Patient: sex F, age 62
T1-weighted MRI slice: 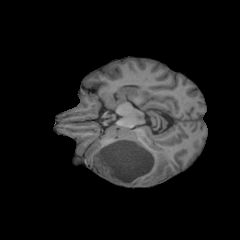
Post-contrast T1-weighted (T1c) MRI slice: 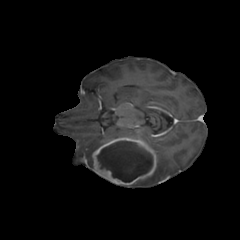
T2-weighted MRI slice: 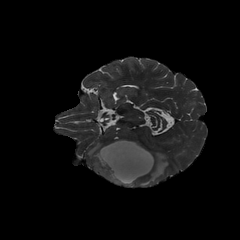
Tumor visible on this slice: yes
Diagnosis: Glioblastoma, IDH-wildtype
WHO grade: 4